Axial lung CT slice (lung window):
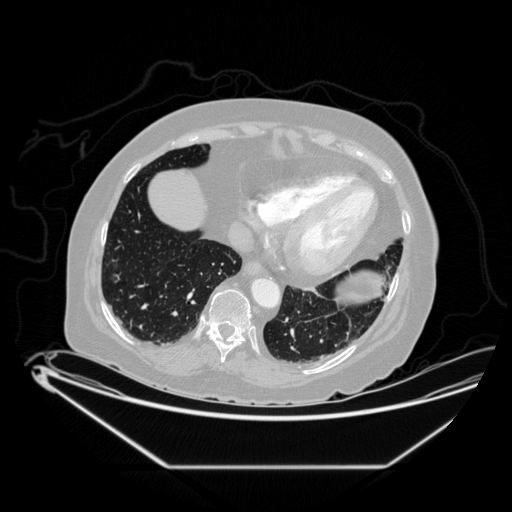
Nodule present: no